Question: If I have an image 2048 x 2048 and I would like an image 1488x1488 450 pixels down from top and 280 pixels from left
is this the right code x.png is the 2048 x 2048 picture:
'''
<?php
$imagesrc_location = 'x.png';
// Get new sizes
list($srcwidth, $srcheight) = getimagesize($imagesrc_location);
$imagedst = imagecreatetruecolor(1488, 1488);
$imagesrc = imagecreatefrompng($imagesrc_location);
if (imagecopyresampled($imagedst,$imagesrc,0,0,280,450,1488,1488,2048,2048)) {
// Output image
header('Content-type: image/png');
imagepng($imagedst);
} else {
echo "Could not resize file";
}
'''
Here is a picture showing what I want, the grey part is the cropped picture.

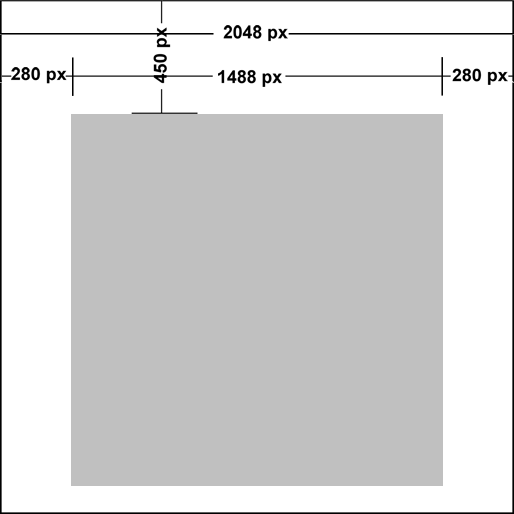
Answer: EDIT: I think the problem is, your source size will make the 'imagecopyresampled' scale it down. This may work for a crop:
'''
imagecopyresampled($imagedst,$imagesrc,0,0,280,450,1488,1488,1488,1488)
'''
But look here: <URL>
I think that what you want is:
'''
imagecopy($imagedst,$imagesrc,0,0,280,450,1488,1488)
'''
<URL>
<URL>